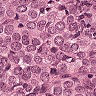
Metastatic tissue present: yes